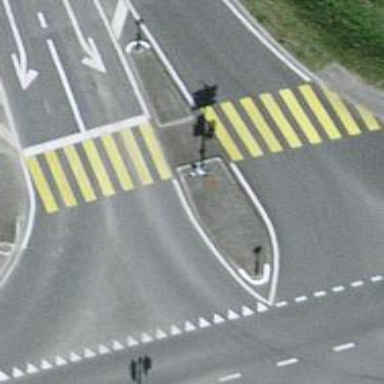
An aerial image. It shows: Road with traffic signals.